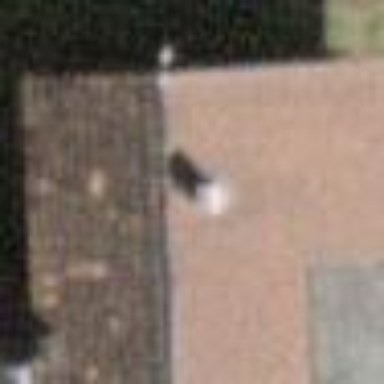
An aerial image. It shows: Detached building with gabled roof.